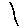
Label: line